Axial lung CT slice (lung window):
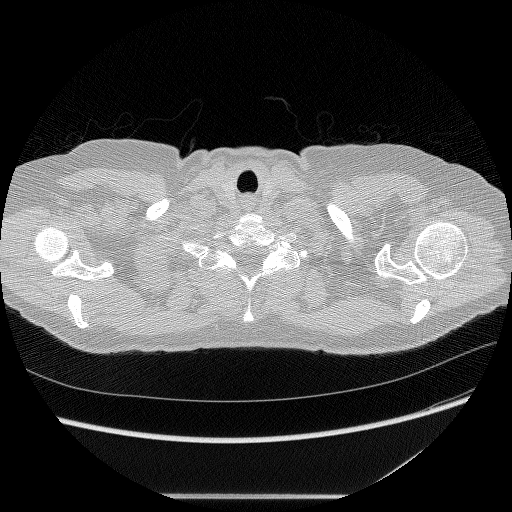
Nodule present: no